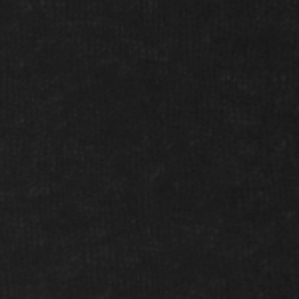
Label: frost